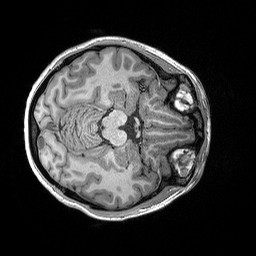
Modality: T1w
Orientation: axial
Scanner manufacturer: siemens
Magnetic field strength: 3 T
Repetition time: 2.3 s
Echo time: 0.00298 s